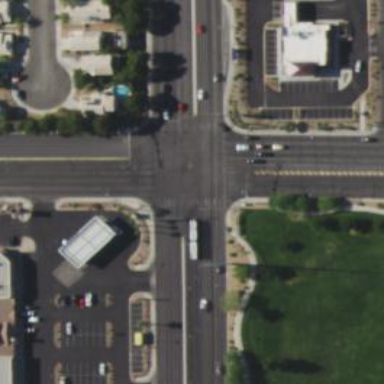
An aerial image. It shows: Solid stop line on the road.